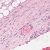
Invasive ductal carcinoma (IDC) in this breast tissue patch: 0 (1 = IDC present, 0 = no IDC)